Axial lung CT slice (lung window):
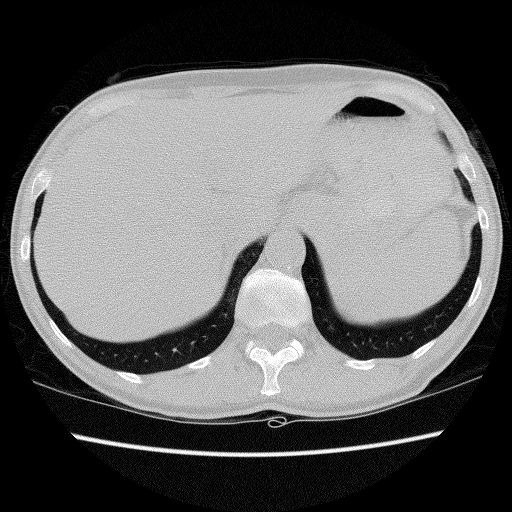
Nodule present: no